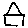
Label: house